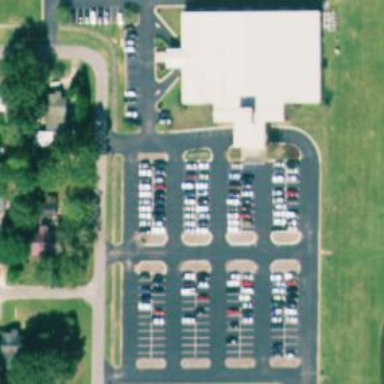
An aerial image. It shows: Parking space.